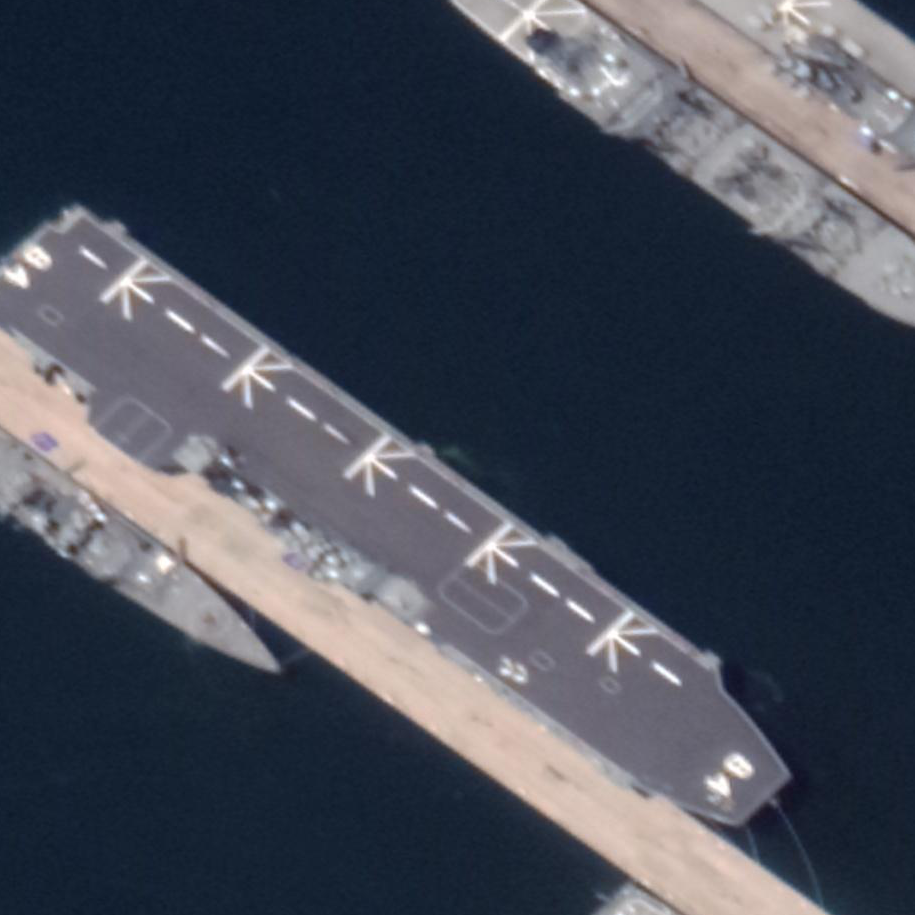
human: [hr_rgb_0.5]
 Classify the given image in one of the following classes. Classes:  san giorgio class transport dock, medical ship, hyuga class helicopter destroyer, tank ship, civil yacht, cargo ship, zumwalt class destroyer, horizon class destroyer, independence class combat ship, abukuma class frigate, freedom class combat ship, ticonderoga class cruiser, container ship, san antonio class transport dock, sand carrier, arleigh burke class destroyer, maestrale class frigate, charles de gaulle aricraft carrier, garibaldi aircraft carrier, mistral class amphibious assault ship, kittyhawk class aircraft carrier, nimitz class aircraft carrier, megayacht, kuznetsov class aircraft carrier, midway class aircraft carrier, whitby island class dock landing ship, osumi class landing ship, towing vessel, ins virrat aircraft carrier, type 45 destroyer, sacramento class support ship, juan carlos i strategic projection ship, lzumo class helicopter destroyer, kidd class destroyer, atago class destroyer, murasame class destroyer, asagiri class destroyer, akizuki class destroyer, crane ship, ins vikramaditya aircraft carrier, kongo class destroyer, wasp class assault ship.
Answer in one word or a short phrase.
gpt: Lzumo class helicopter destroyer